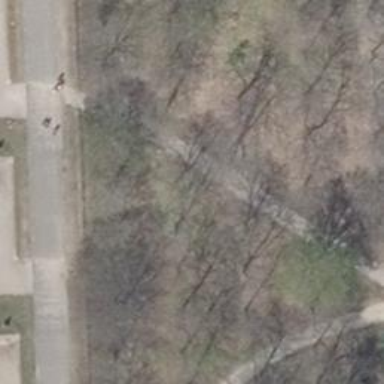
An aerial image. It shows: Row of deciduous broadleaved trees.